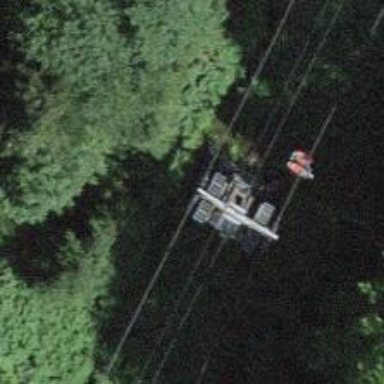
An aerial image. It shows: Pylon used for aerialway.